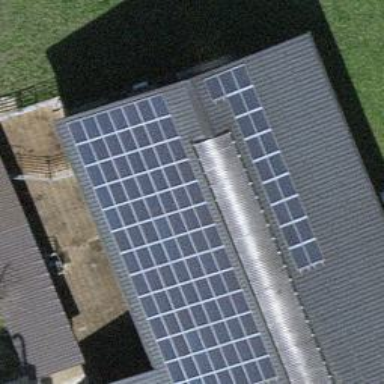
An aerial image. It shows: Solar power generator utilizing photovoltaic technology with solar photovoltaic panels.